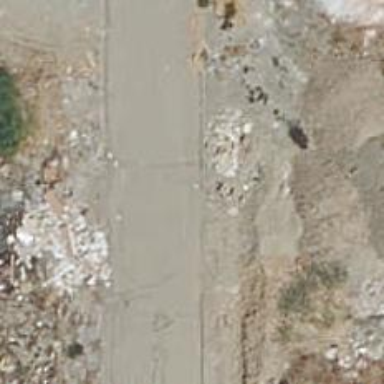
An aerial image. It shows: Residential road.